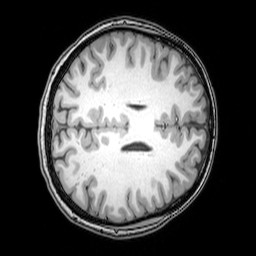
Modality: T1w
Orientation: axial
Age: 25
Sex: female
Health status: healthy
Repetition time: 0.081 s
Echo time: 0.037 s